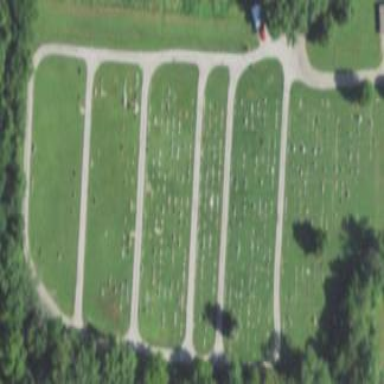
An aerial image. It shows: Cemetery.